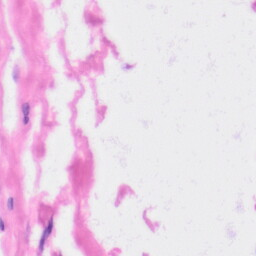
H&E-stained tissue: Kidney